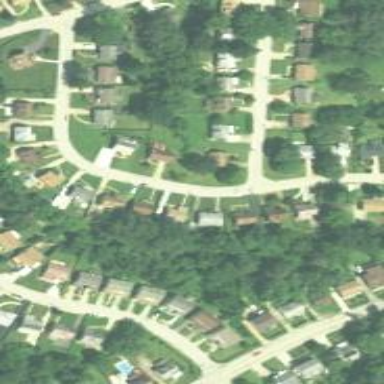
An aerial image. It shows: Residential road.